Question: Ok, So I have some tabs in a tab control. As soon as I have an overflow tab (when the tabs overflow onto another 'page' and the left/right arrows are shown) and I delete the end tab with 'tabControl1.TabPages.RemoveAt(tabControl1.SelectedIndex);', where the selected index is that of the last tab, the overflow tab HEADER is still not shown but it's content is, as shown here:

How do i get my overflow tabs to show back up?
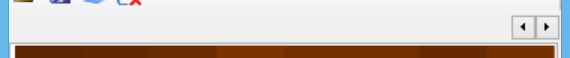
Answer: That appears to be a bug in the 'TabControl'.
See this <URL> for a not so pretty solution!